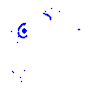
Particle: electron